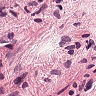
Metastatic tissue present: no